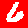
Digit: 6